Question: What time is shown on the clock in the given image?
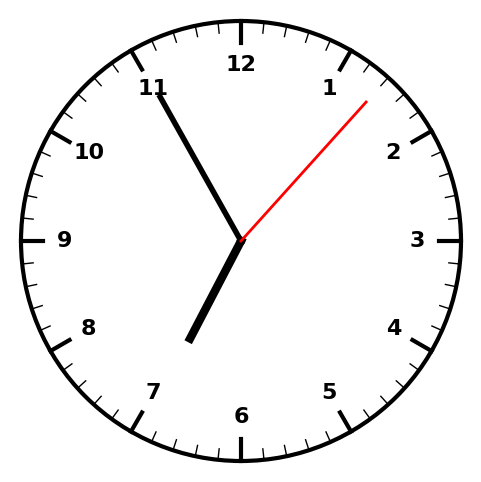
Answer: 06:55:07